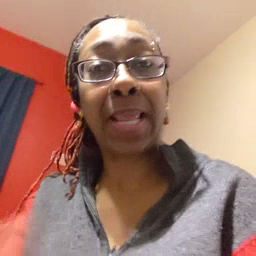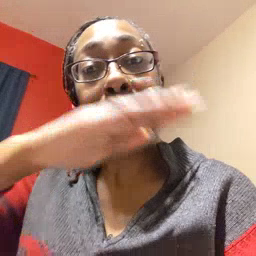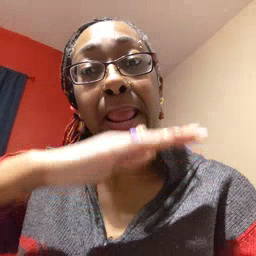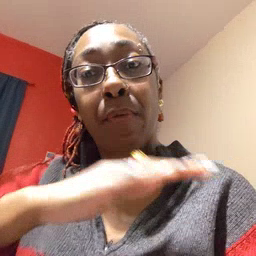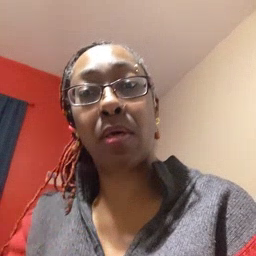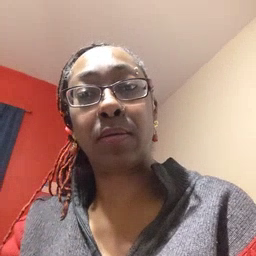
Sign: table